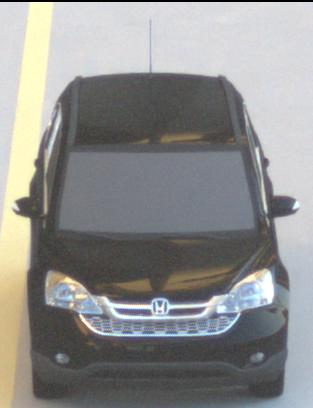
Make: Honda
Model: CR-V
Detailed model: CR-V (III) (04/10 - 10/12)
Model produced from: 2010
Model produced until: 2012
Doors: 5
Color: black
Road condition: dry road
Daytime: sunrise or sunset
Contrast: medium contrast